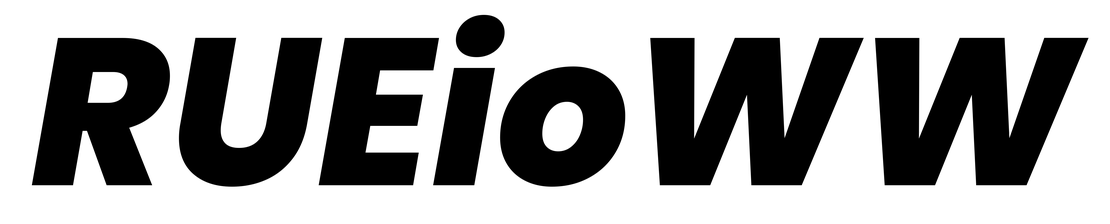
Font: Poppins-ExtraBoldItalic